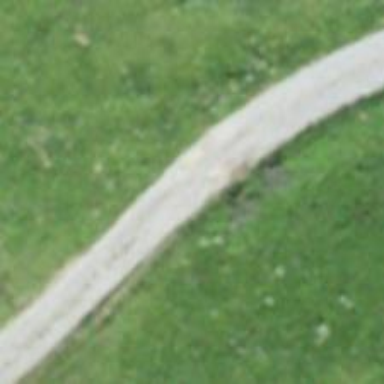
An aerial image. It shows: Track with compacted grade3 surface.